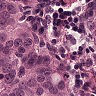
Metastatic tissue present: yes